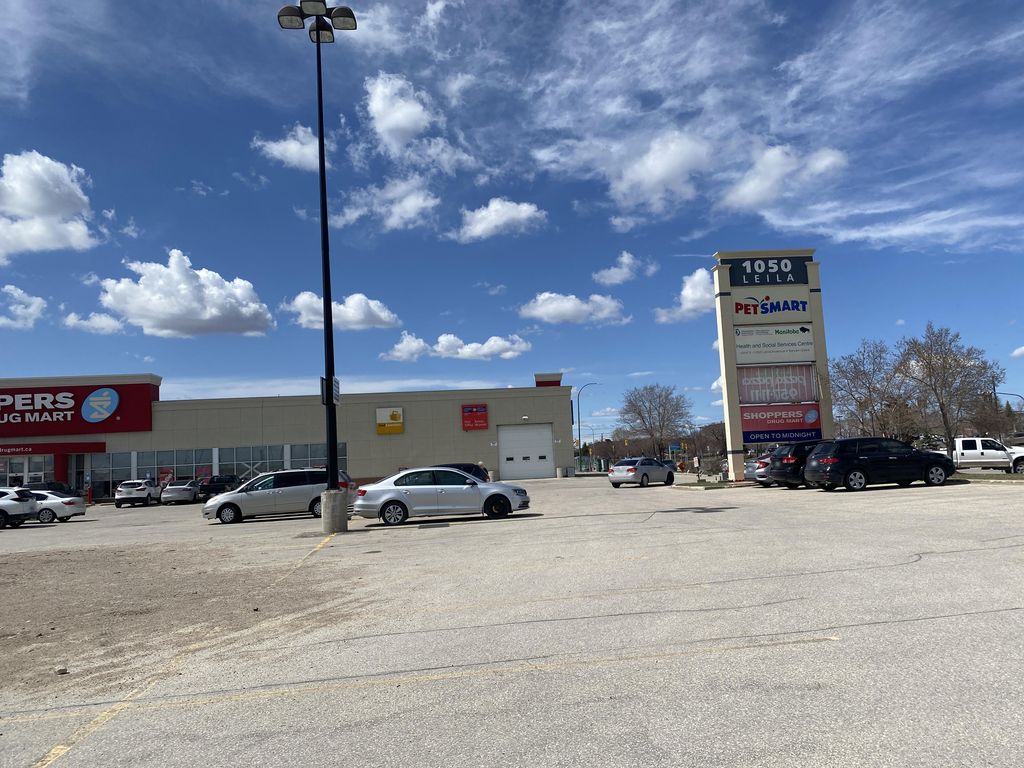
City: winnipeg